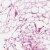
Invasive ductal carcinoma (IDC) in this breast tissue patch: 0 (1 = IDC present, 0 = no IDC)